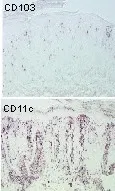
Immunohistochemistry of lesional skin biopsies during psoriatic flare of patient 1 and 2, showing similar features (magnification x 10). Haematoxylin and eosin (H&E) stain showing epidermal hyperplasia, elongation of rete ridges, dilatation of dermal papilla blood vessels, and mononuclear and neutrophil leukocyte infiltration. Some CD3 (BD) T cells infiltrate the dermis and epidermis, and these are mostly CD8+ (BD Pharmingen), although there are less T cells than during untreated psoriasis. Most of the epidermal T cells are CD103+ (Biodesign, Kennebunnk, ME). CD11c+ (BD Pharmingen) and iNOS+ (R&D Systems) cells are dramatically increased compared to non-lesional skin, and stain in a dendritic pattern.
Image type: pathology (immunostaining)